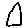
Label: triangle